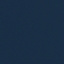
Label: SeaLake